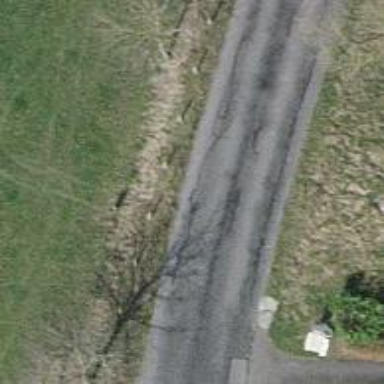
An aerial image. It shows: Tertiary road.